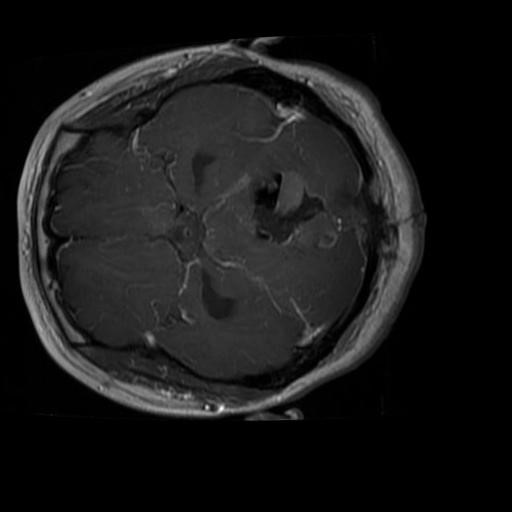
Label: brain_glioma